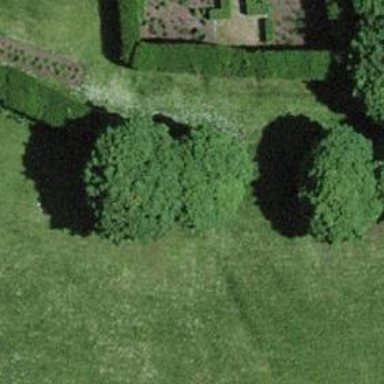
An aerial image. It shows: Hedge acting as barrier.